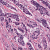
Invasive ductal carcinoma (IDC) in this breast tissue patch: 1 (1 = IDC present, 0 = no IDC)